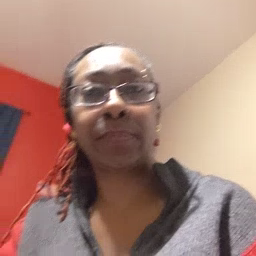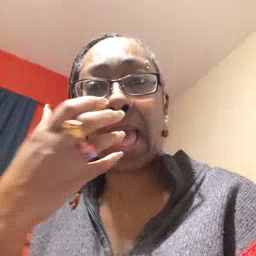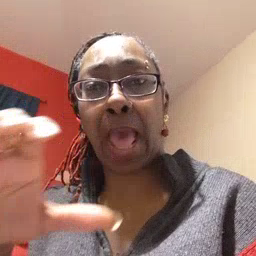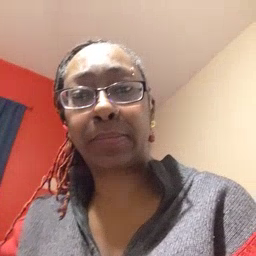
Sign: hot